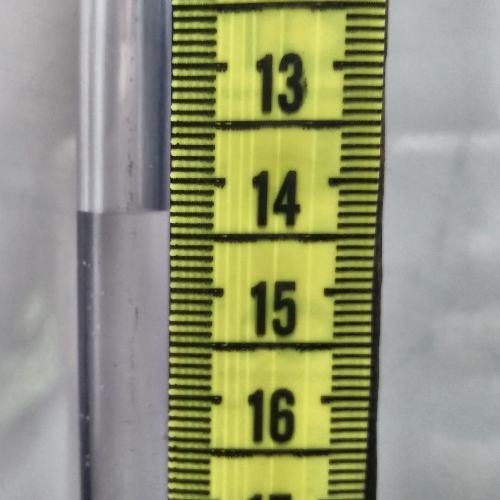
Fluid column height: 14.3 cm